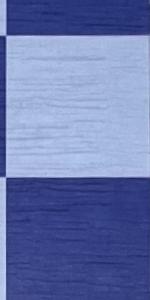
Label: Empty